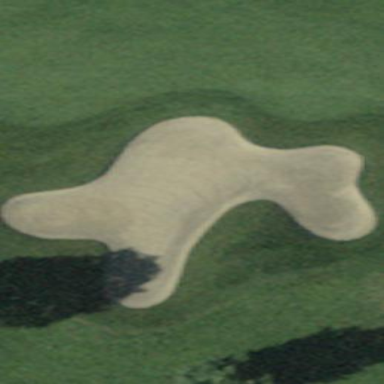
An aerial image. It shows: Golf bunker filled with natural sand.